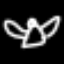
Label: angel